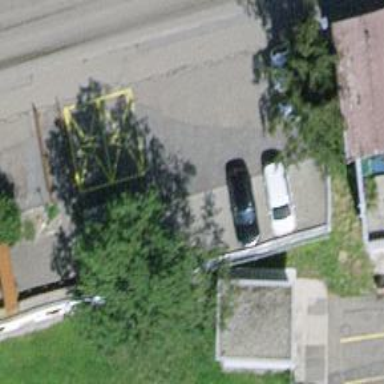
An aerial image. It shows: Charging station.